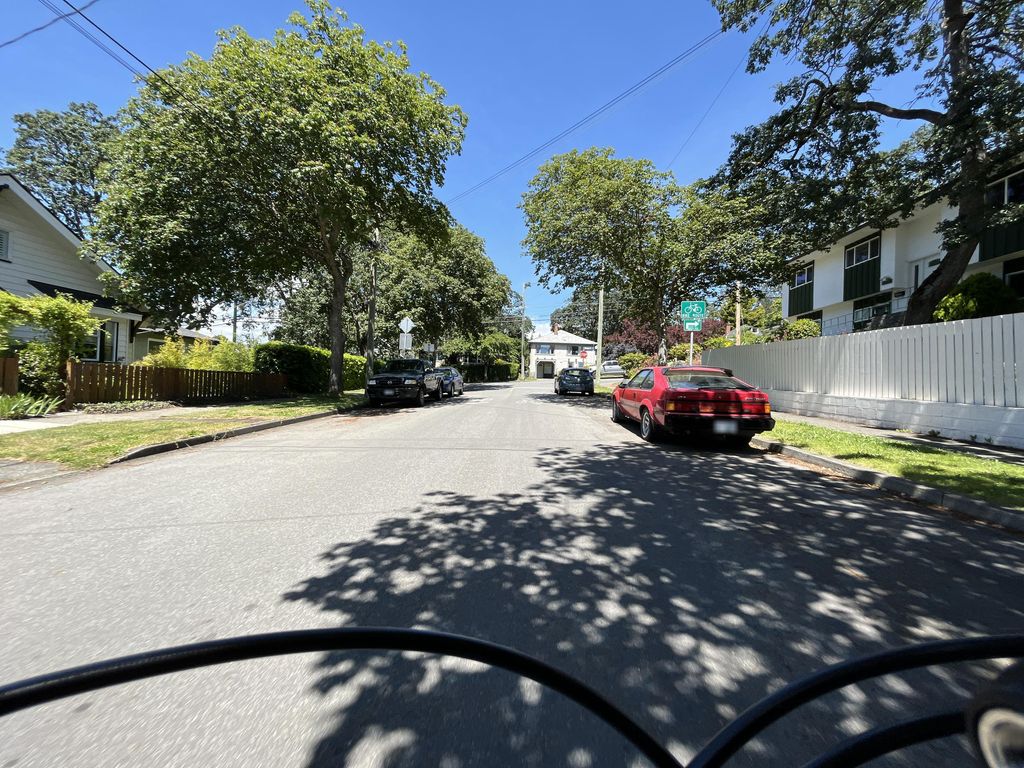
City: victoria